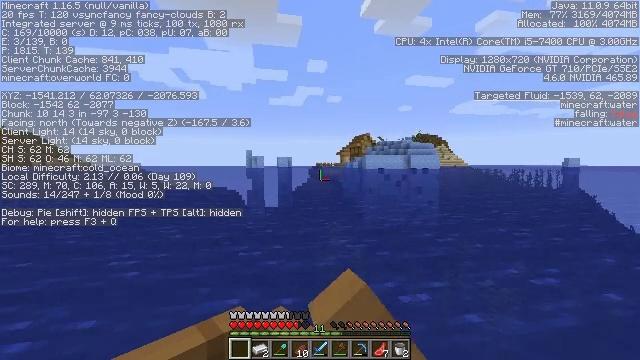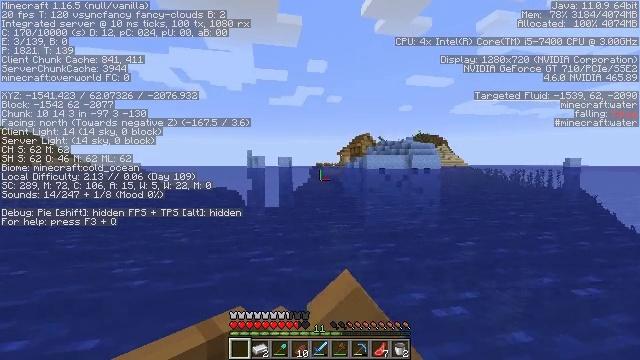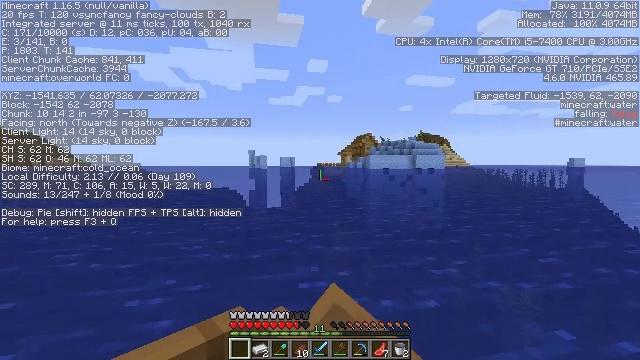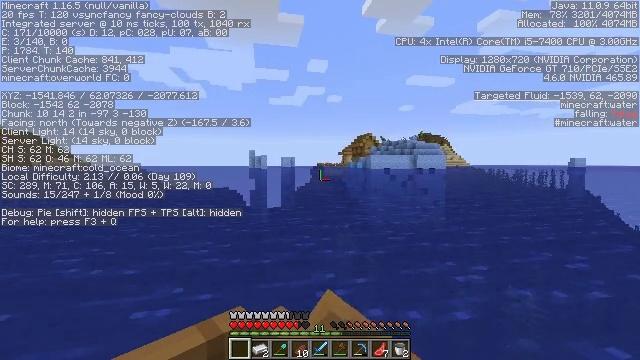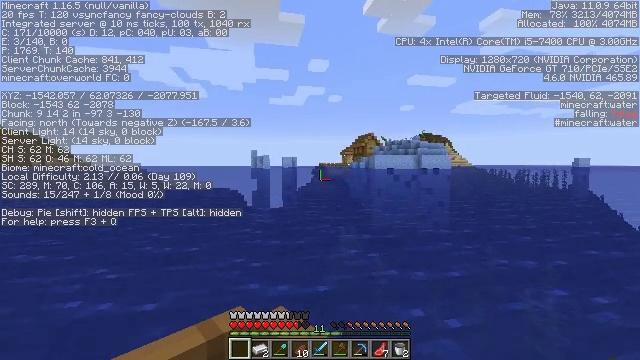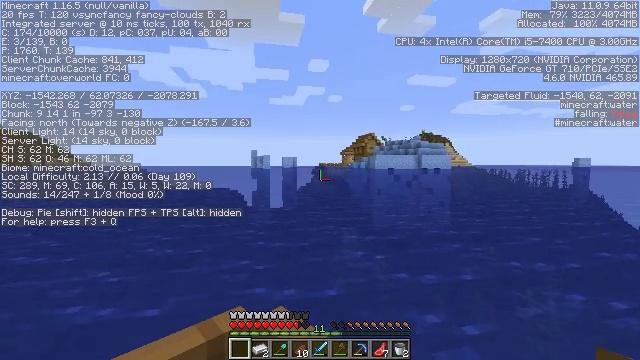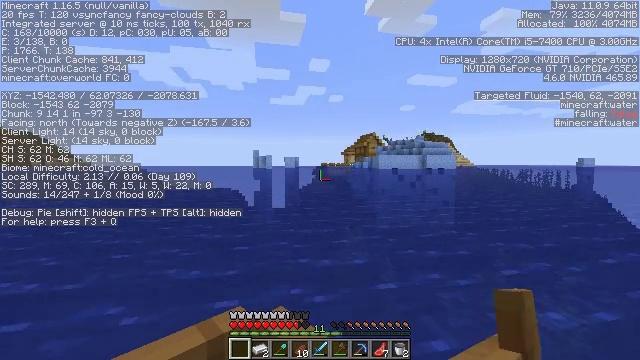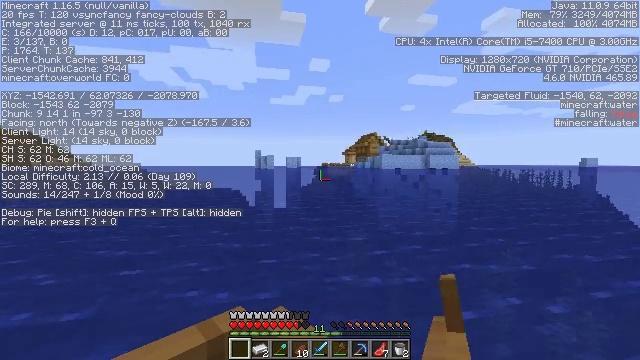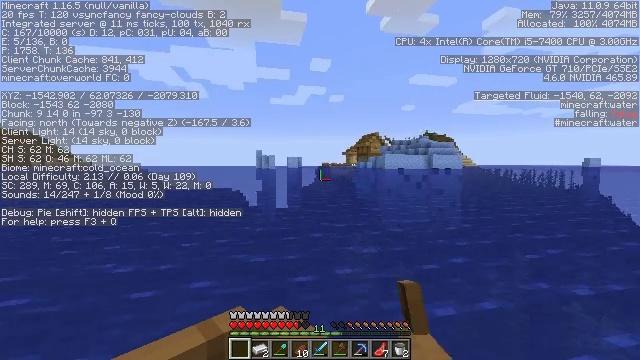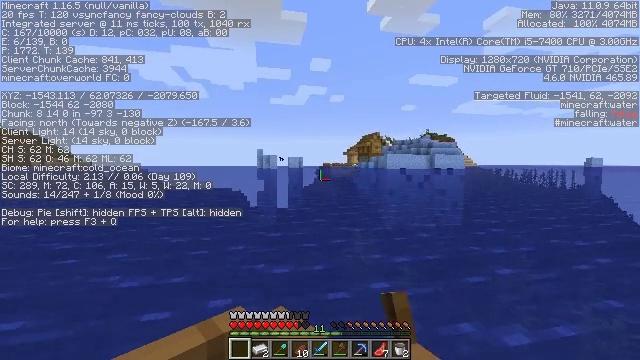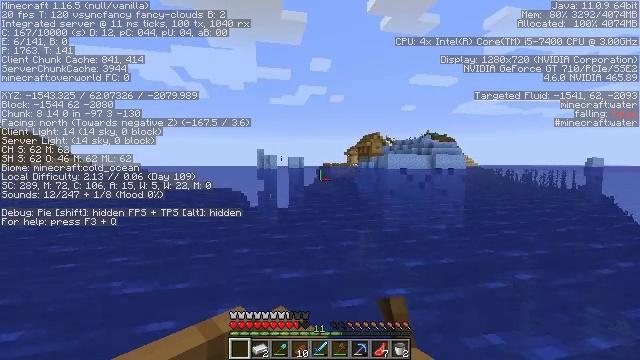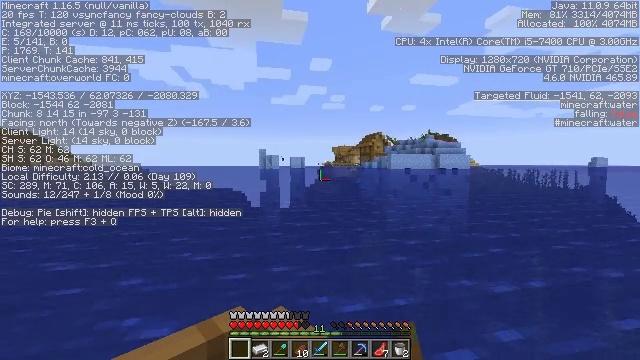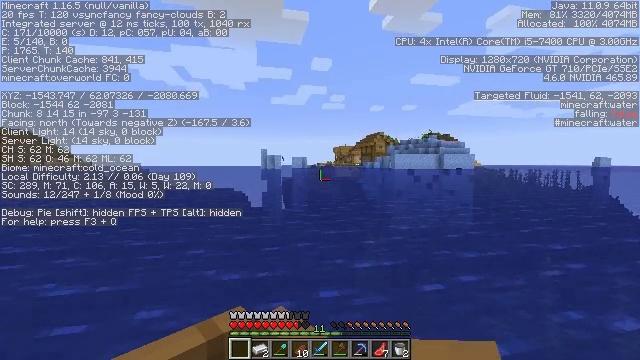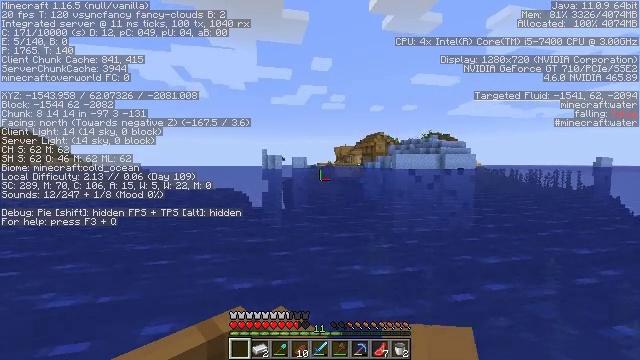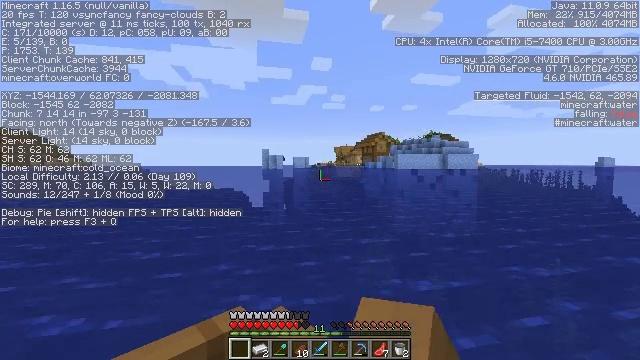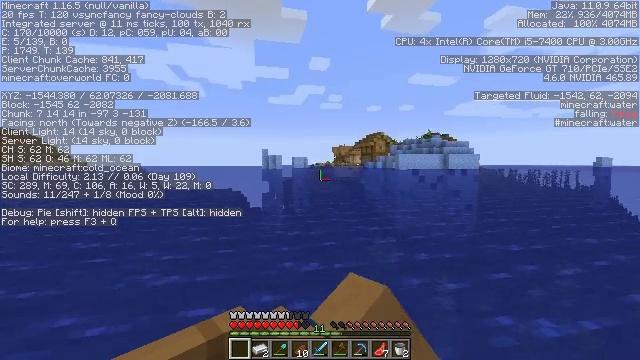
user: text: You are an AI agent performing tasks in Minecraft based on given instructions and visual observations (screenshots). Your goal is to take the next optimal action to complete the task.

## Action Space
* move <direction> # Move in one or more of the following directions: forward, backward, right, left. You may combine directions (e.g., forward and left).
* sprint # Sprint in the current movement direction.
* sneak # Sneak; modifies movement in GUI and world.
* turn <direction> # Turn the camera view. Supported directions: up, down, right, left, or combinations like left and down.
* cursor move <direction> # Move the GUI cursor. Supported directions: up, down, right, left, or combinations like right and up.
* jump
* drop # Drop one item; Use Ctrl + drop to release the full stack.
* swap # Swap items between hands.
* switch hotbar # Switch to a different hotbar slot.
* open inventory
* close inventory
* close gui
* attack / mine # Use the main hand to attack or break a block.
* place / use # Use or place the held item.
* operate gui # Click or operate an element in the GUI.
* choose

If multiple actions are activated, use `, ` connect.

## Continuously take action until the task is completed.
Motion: motion action
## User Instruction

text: Break the hay block to collect it.
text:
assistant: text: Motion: move forward
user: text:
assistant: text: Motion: move forward
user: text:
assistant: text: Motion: move forward
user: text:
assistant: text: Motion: move forward
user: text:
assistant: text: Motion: move forward
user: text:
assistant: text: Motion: move forward
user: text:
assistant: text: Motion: move forward
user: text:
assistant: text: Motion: move forward
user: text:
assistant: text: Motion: move forward
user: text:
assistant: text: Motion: move forward
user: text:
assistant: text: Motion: move forward
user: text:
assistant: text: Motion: move forward
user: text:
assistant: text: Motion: move forward
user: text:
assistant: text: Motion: move forward and move right
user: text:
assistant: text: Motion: move forward and move right
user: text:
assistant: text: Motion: move forward and move right
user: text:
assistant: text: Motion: move forward
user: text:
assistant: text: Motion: move forward
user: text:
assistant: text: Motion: move forward
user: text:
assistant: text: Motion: move forward
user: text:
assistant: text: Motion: move forward
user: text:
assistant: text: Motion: move forward
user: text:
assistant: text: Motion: move forward
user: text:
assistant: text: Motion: move forward
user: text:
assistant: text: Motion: move forward
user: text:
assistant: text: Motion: move forward
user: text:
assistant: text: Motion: move forward and move left, turn left
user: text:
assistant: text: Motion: move forward and move left
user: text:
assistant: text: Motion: move forward and move left
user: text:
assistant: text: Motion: move forward